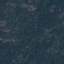
Land use / land cover class: Forest